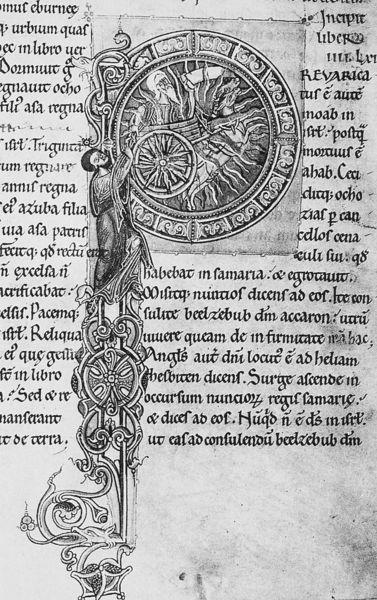
Titel: Bibel (Bibel von Sens)
Standort: Herkunftsort: Sens (EU - F)
Institution: Sens, Bobliothèque Municipale
Schlagwörter: mann, weiß, schwarz, ornament, mensch, blatt, kreis, pferde, schrift, fahne, rad, ornamente, buch, text, initiale, buchseite, streitwagen, sonnenwagen, inkunabel, codex